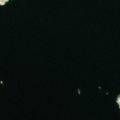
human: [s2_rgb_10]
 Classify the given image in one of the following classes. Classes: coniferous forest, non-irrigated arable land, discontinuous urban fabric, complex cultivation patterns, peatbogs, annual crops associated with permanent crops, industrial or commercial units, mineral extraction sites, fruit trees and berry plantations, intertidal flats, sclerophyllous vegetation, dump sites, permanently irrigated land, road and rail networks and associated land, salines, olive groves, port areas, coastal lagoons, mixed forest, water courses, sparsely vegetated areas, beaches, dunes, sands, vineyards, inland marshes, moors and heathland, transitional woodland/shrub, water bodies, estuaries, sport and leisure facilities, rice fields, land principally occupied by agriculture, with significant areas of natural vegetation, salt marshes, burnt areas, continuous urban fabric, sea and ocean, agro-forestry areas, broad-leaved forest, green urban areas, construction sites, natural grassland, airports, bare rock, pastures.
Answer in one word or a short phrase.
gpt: sea and ocean